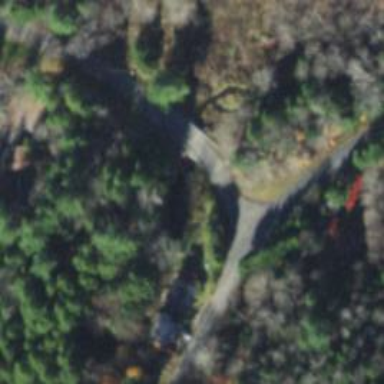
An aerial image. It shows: Culvert tunnel.